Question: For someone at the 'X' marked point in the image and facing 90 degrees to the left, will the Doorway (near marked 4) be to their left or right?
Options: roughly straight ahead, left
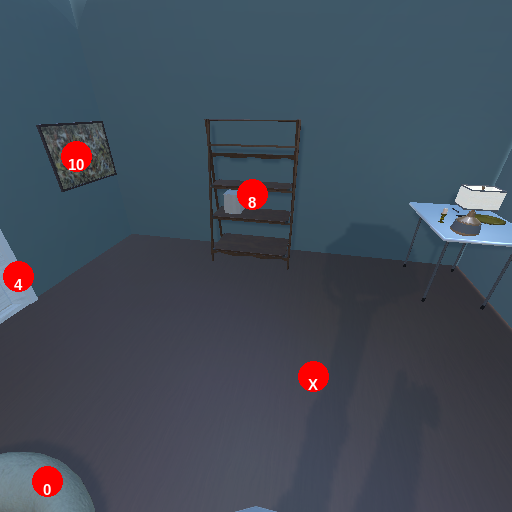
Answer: roughly straight ahead